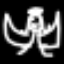
Label: angel